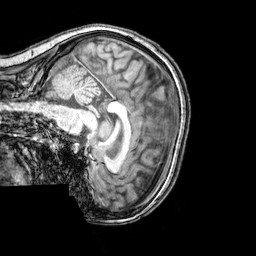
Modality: T1w
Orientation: sagittal
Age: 22
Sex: female
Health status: healthy
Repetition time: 0.081 s
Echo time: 0.037 s